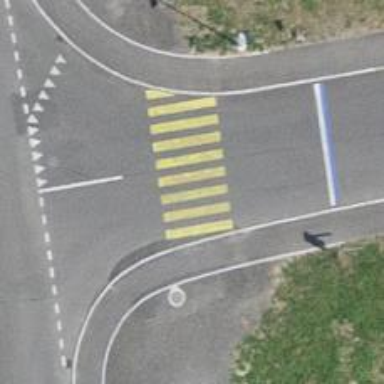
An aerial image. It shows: Kerb serving as barrier.